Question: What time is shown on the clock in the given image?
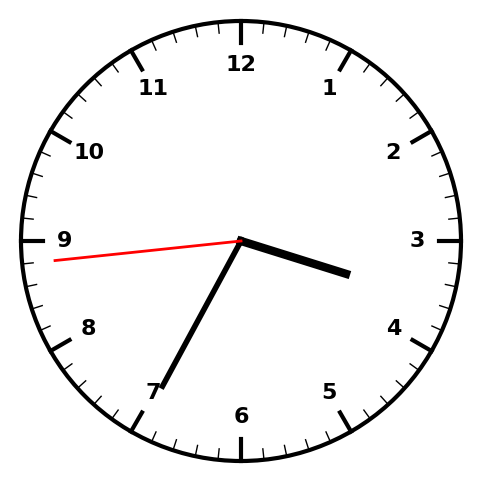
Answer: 03:34:44